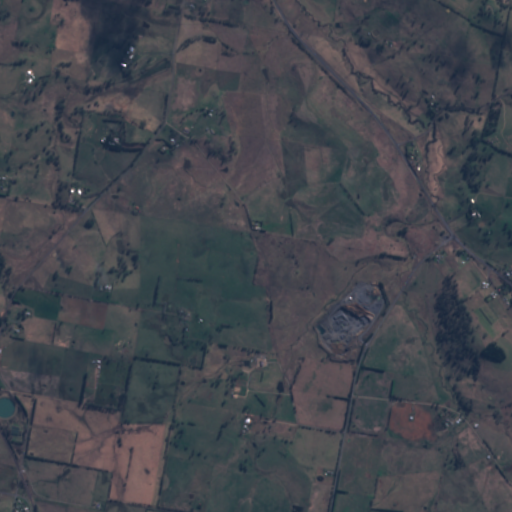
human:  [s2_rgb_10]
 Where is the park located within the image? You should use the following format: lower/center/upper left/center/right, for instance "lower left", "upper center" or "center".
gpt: The park is located in the center right of the image.
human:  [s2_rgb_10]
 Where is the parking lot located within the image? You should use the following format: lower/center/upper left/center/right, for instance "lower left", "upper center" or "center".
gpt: The parking lot is located in the center right of the image.
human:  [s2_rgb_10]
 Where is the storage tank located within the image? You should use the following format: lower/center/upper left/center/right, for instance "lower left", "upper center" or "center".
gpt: The storage tank is located in the center right of the image.
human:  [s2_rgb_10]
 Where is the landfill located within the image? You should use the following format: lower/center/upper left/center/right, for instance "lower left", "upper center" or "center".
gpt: There is no landfill in the image.